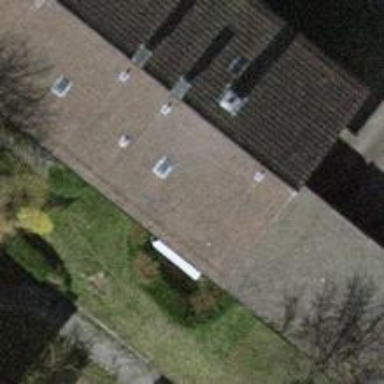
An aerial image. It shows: Group of garages.